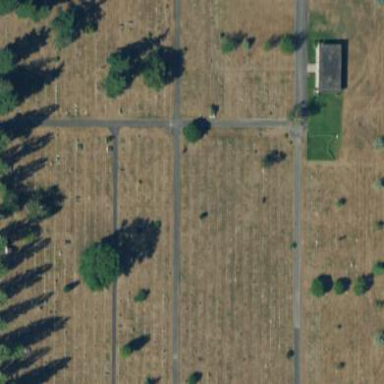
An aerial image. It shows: Cemetery.